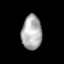
Tissue: prostate
Cell type: T cells
Senescence score: 0.3209
Nuclear area (px): 679
Mean DAPI intensity: 173.261